Question: After a little quarrel with css I managed to support "ribbons" with minimum IE8 and other browsers.
Now I wanted to add a border, but I can not get it.

HTML:
'''
<div class="ribbonEX07">
<a href="#"><span>* TITLE*</span></a>
<div class="ribbonEX07-border"></div>
'''
CSS:
'''
.ribbonEX07 {
display:inline-block;
margin-left: 50px;
border-bottom: 0.2em solid #f2cec2;
position: absolute;
}
.ribbonEX07:after {
content: "";
float:left;
border:1.5em solid #faefeb;
border-right-color: transparent;
}
.ribbonEX07 span {
float:left;
overflow:hidden;
background:#faefeb;
color: #cd3301;
display:inline-block;
line-height:3em;
padding:0 1em;
position: relative;
}
.ribbonEX07-border{
position: inherit;
width: 100%;
height: 100%;
z-index: -1;
border-width: 15px 10px 25px 35px;
border-top: 30px solid #f2cec2;
border-right: 10px solid transparent;
}
'''
<URL>
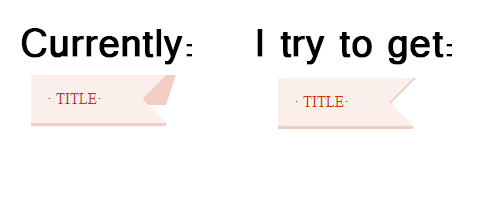
Answer: Move the shadow styles from '.ribbonEX07-border' to '.ribbonEX07-border:after' and that should make it elastic so it can work on long titles.
'''
.ribbonEX07-border {
position: absolute;
z-index: -1;
right: 26px;
}
.ribbonEX07-border:after{
content: " ";
display: inline-block;
border-top: 29px solid #f2cec2;
border-right: 29px solid transparent;
width: 100%;
}
'''
Here's a working example: <URL>